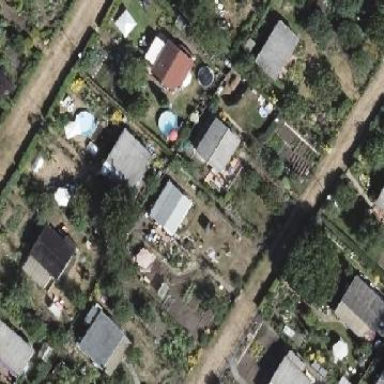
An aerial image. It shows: Plot in the allotments.